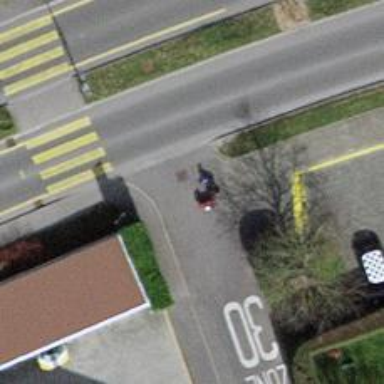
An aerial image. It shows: Unmarked road crossing.